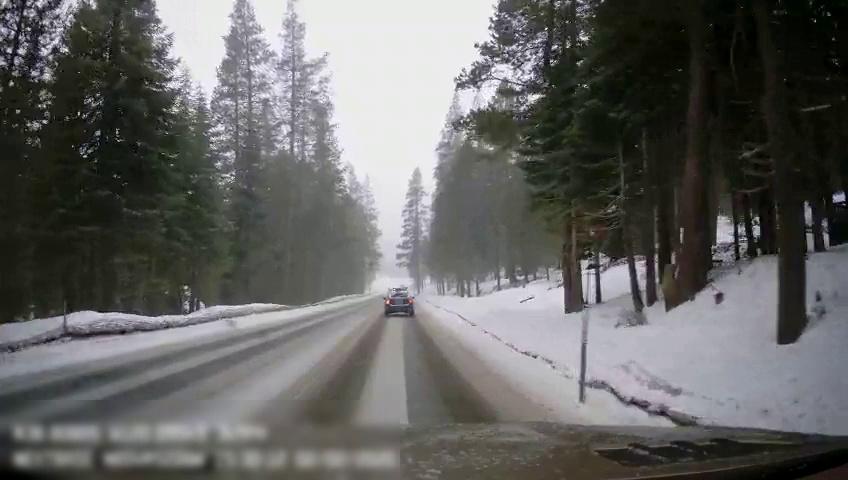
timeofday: Day
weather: Snowy
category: Drivable Space
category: Vehicles | SUV